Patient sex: M
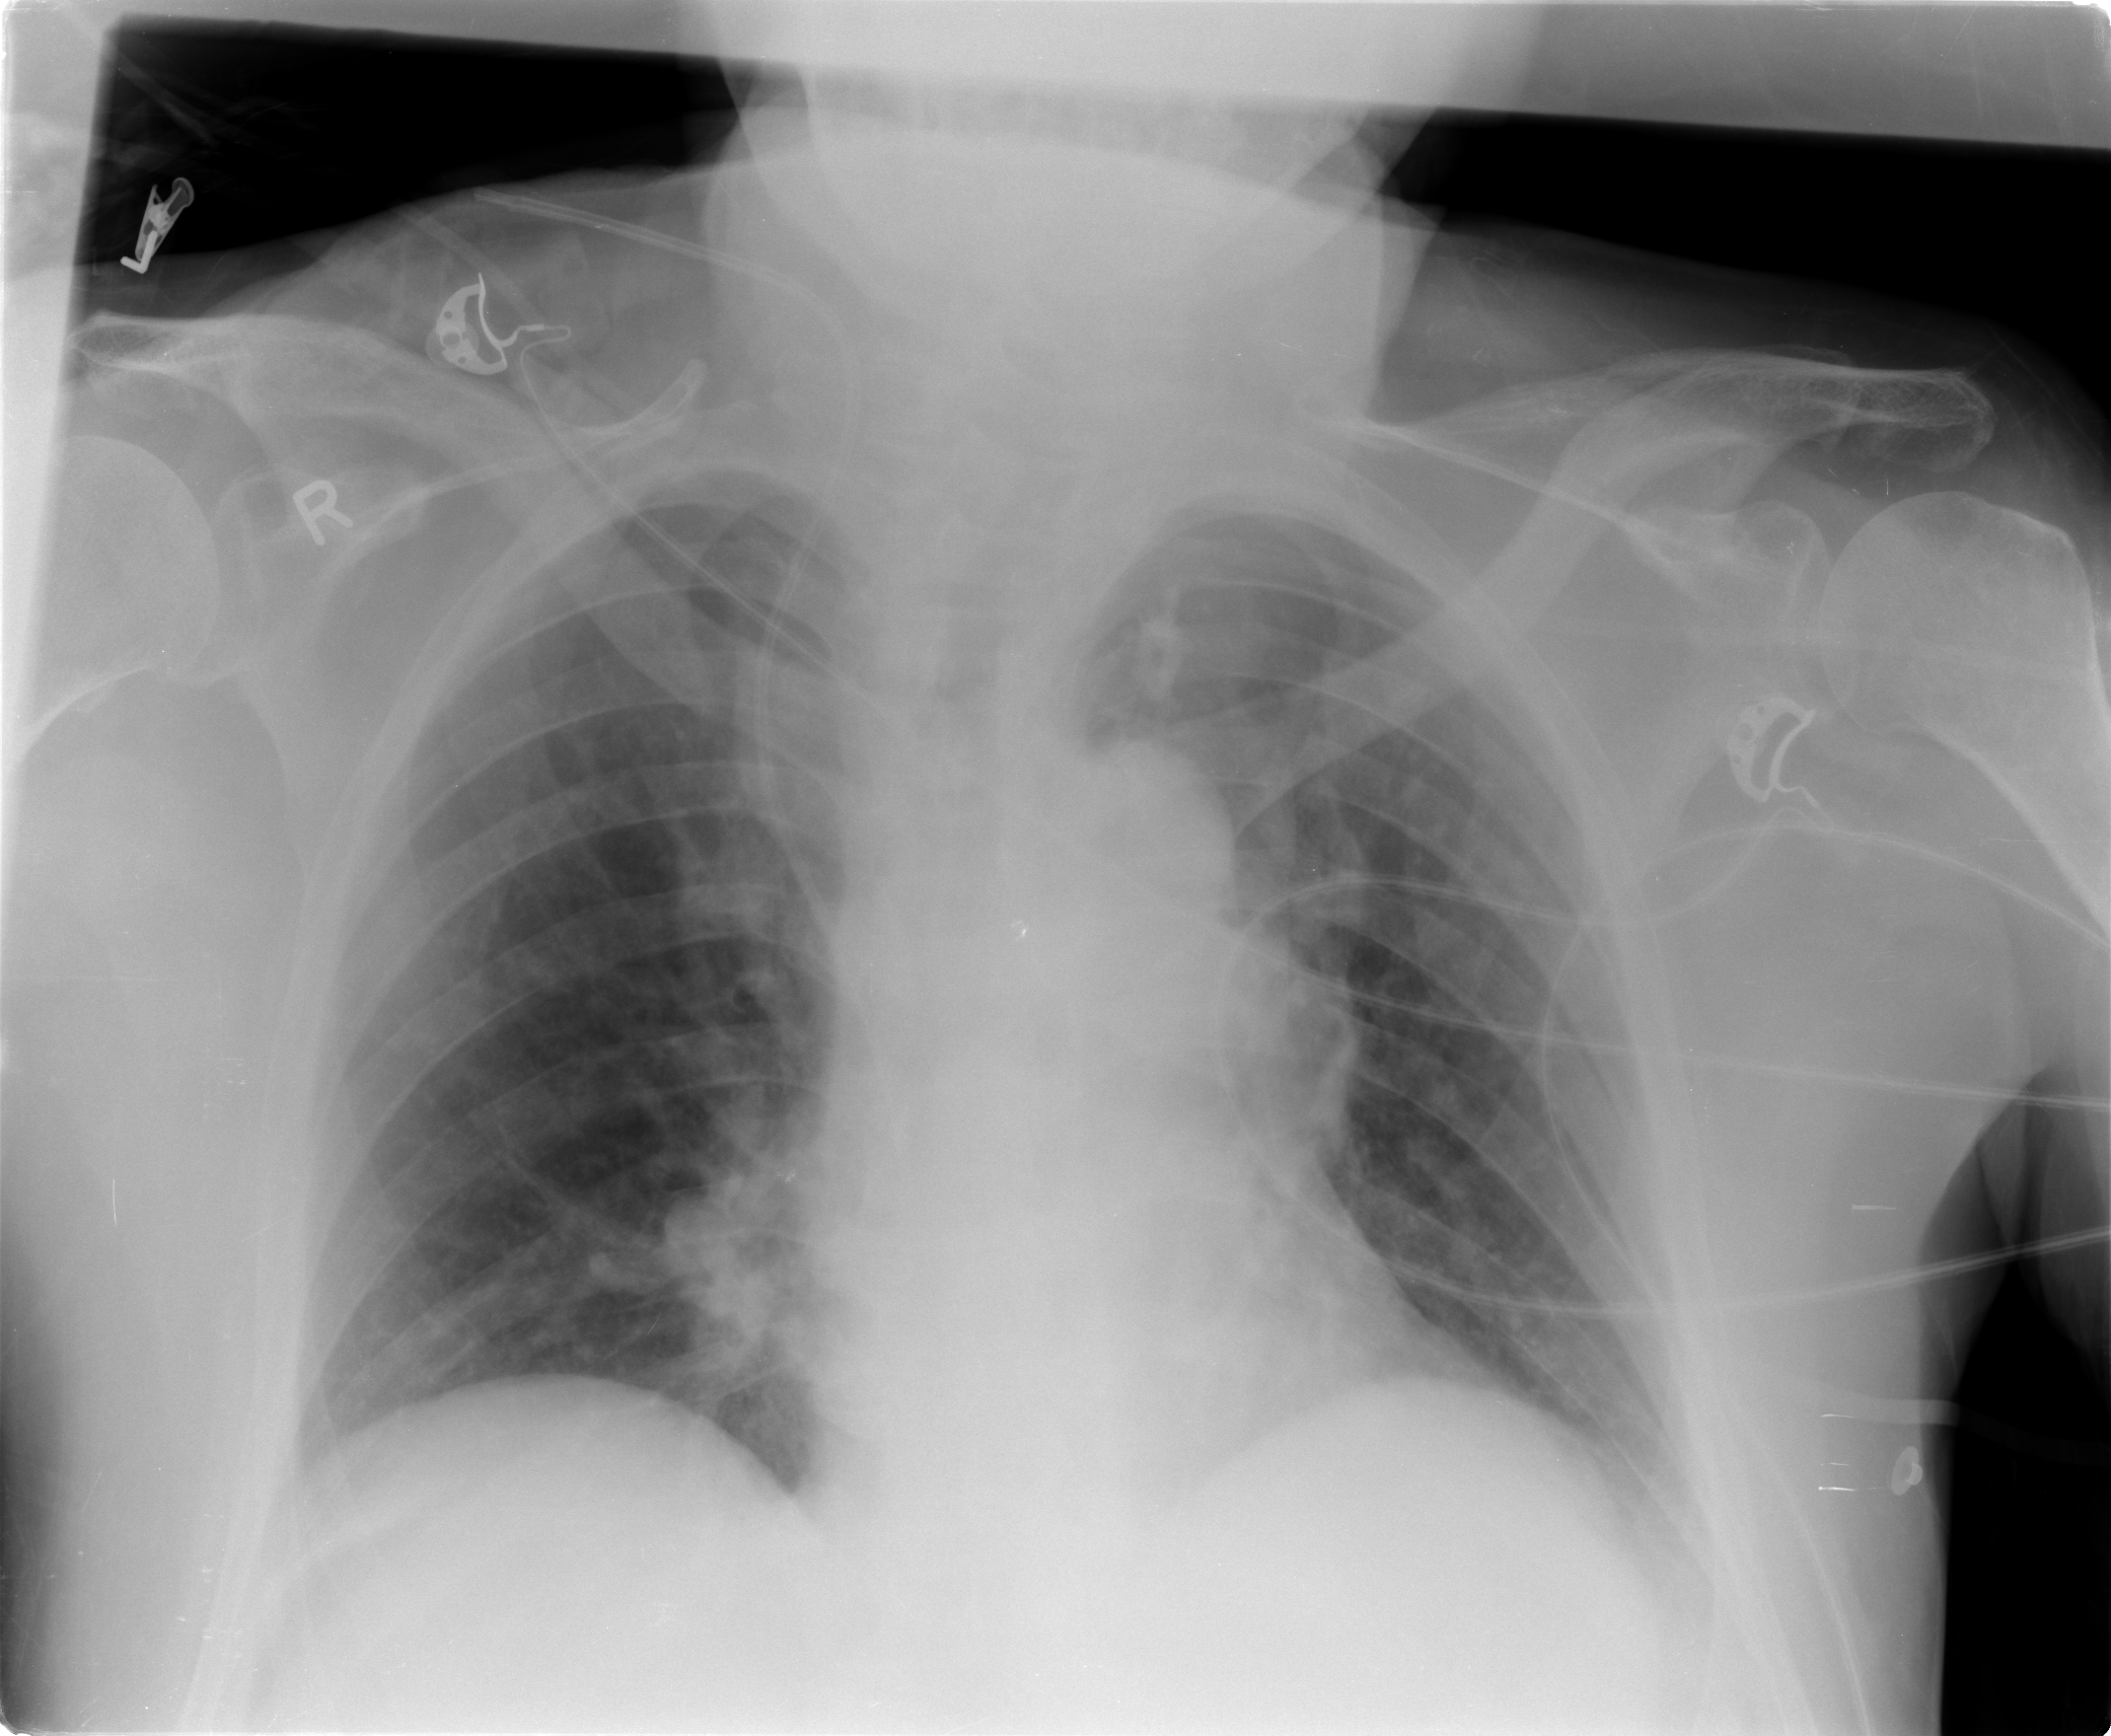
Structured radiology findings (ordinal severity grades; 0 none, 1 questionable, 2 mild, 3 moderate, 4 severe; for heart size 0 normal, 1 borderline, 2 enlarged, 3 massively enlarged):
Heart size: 0
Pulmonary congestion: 1
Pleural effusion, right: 0
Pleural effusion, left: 0
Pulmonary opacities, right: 0
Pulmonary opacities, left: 0
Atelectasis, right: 2
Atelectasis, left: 2